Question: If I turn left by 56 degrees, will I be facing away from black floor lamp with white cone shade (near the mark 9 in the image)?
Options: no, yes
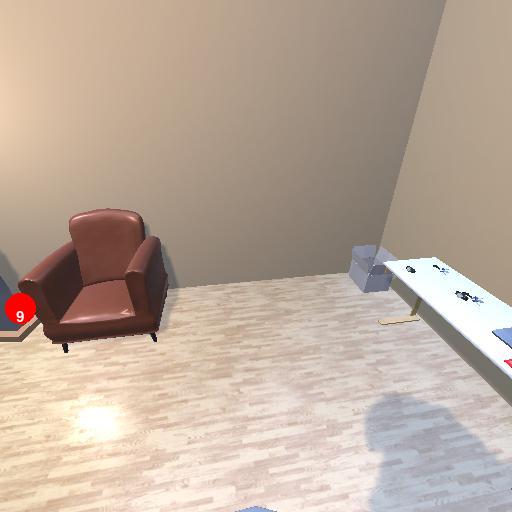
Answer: no